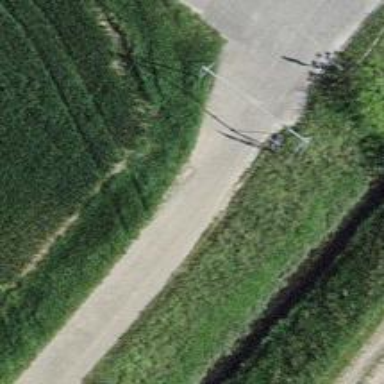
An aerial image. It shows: Asphalt track with grade1 tracktype suitable for agricultural vehicles.